Field crop: maize
Growth stage: 2
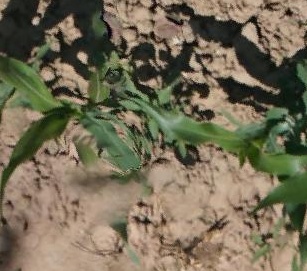
Species: maize